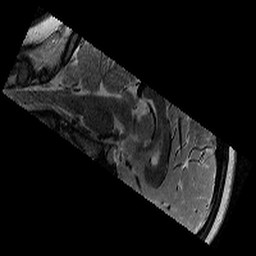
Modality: T2w
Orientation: sagittal
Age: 12
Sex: male
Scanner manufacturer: siemens
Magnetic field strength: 3 T
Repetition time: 9.23 s
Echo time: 0.067 s